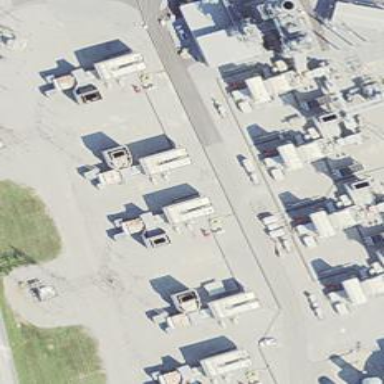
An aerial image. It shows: Gas turbine generator powered by gas.